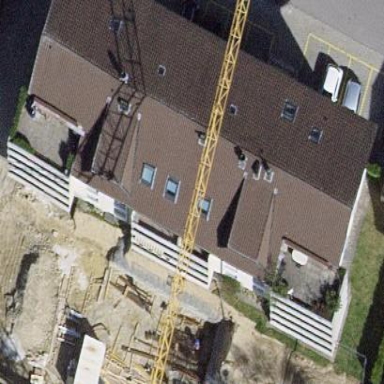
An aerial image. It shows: Building with gabled roof.